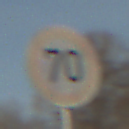
Verkehrszeichen: Geschwindigkeit70
Umgebung: Outdoor, Suburban
Tageszeit: MorningAfternoon
Wetter: PartlyCloudy
Licht: Natural
Jahreszeit: NotSpecified
Kontrast: HighContrast